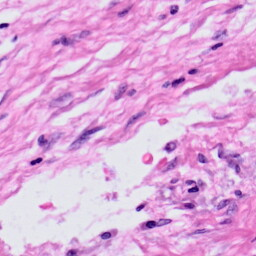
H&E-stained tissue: Skin